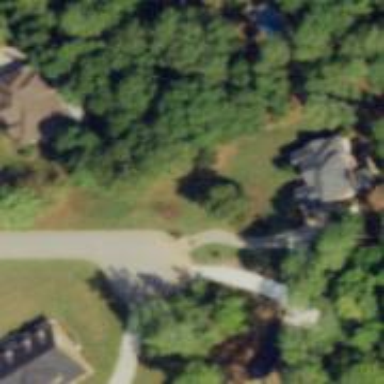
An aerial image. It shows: Driveway.